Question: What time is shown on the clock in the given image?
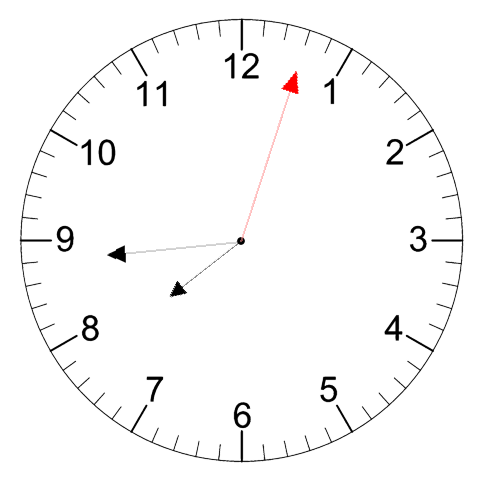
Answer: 07:44:03